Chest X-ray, AP view. Patient: 57 years old, sex F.
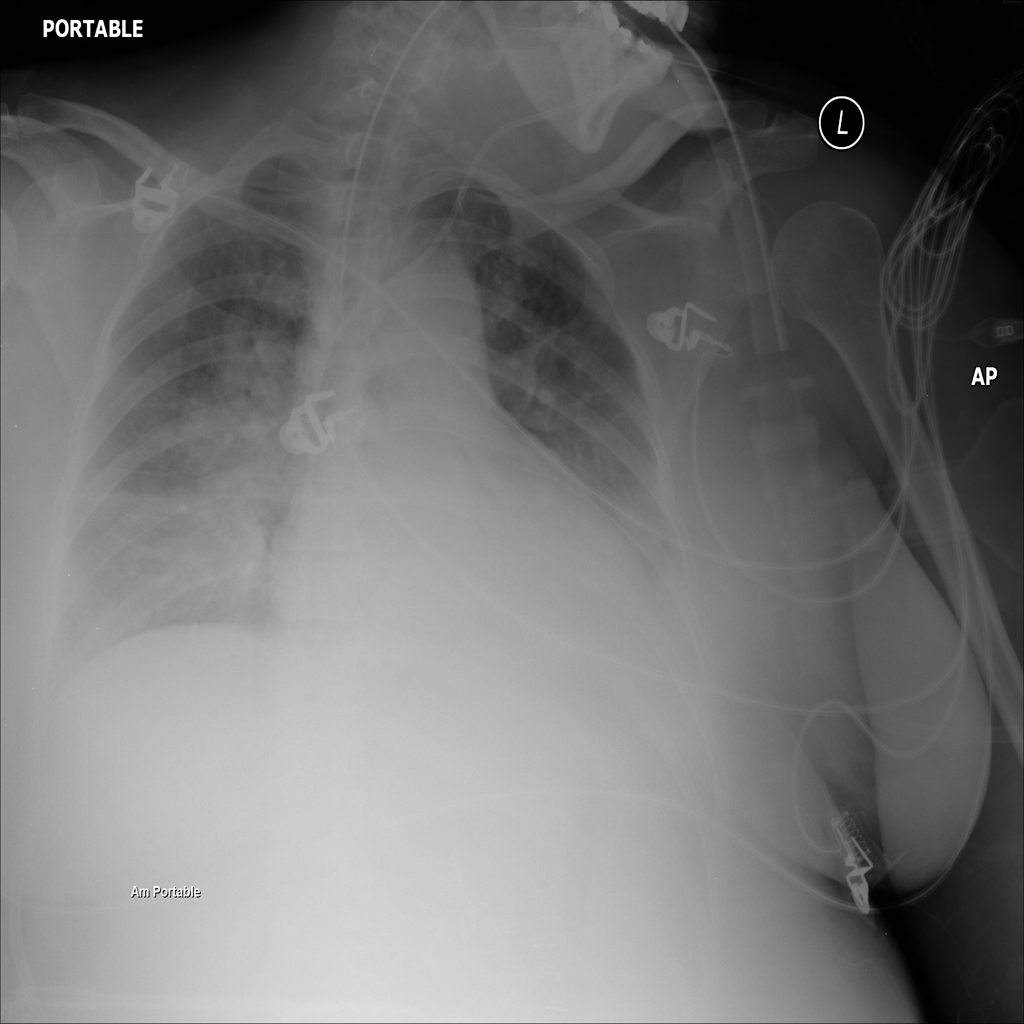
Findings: Edema, Effusion